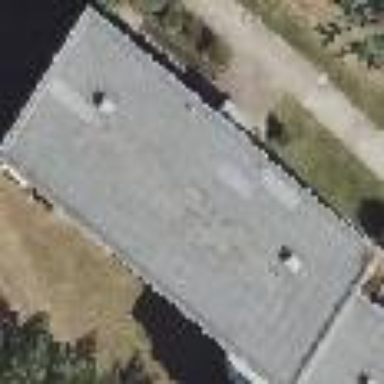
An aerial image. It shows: Building with flat roof made of tar paper.